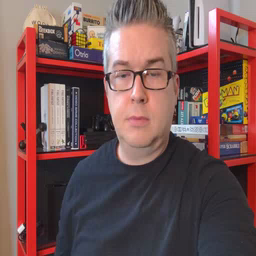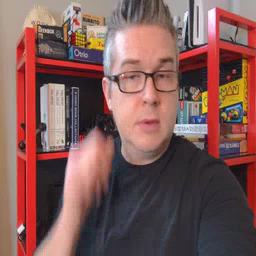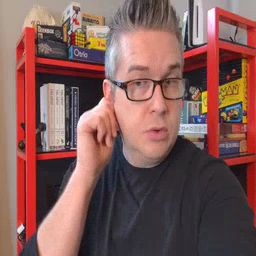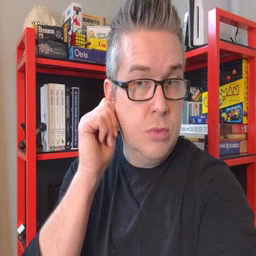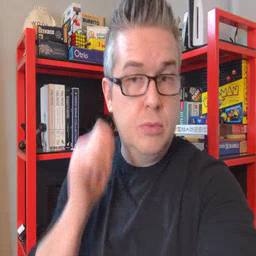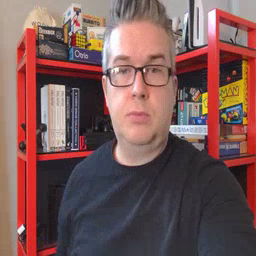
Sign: ear